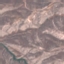
Label: HerbaceousVegetation